Question: What is the value of this measurement?
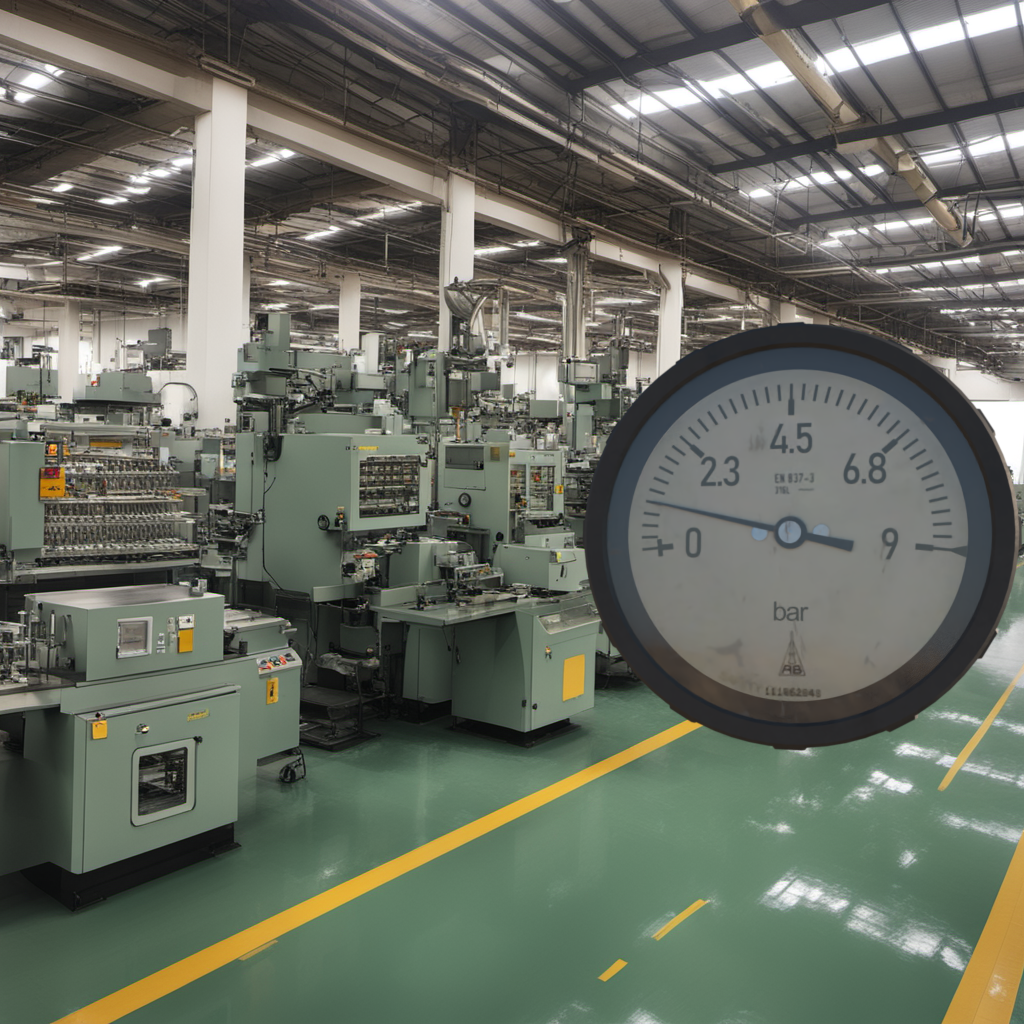
Answer: The result is 1.01
Question: What is the value range of the measurement in the image?
Answer: The range is from 0 to 9
Question: What is the minimum and maximum value of this measurement?
Answer: The minimum value is 0 and the maximum value is 9